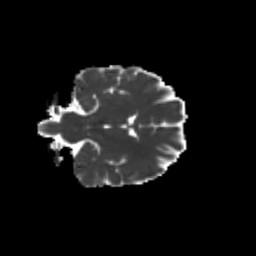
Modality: MD
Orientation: coronal
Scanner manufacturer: siemens
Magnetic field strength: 3 T
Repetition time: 9.2 s
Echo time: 0.084 s